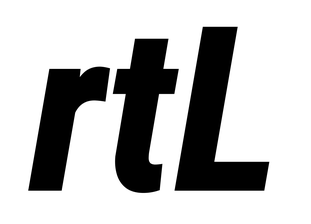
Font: Roboto-Italic_Condensed_ExtraBold_Italic